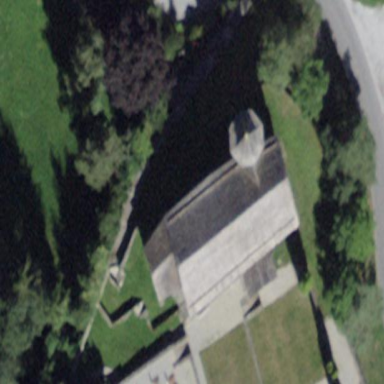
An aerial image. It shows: Church which is place of worship.